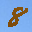
Label: 8